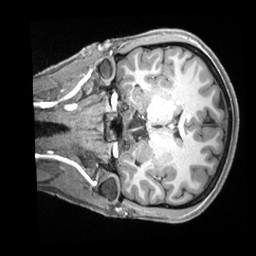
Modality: T1w
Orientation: coronal
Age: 23
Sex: female
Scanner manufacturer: siemens
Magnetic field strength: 3 T
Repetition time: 2.4 s
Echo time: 0.00226 s